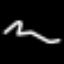
Label: squiggle